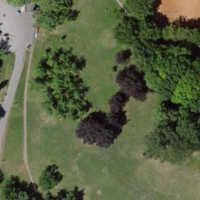
EUNIS habitat code: 53
Species observed at this site:
Pterocarya fraxinifolia